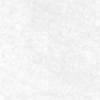
Label: no_change